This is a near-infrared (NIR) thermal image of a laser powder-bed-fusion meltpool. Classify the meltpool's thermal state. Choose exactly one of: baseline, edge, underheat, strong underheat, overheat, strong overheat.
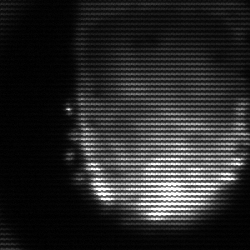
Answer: baseline